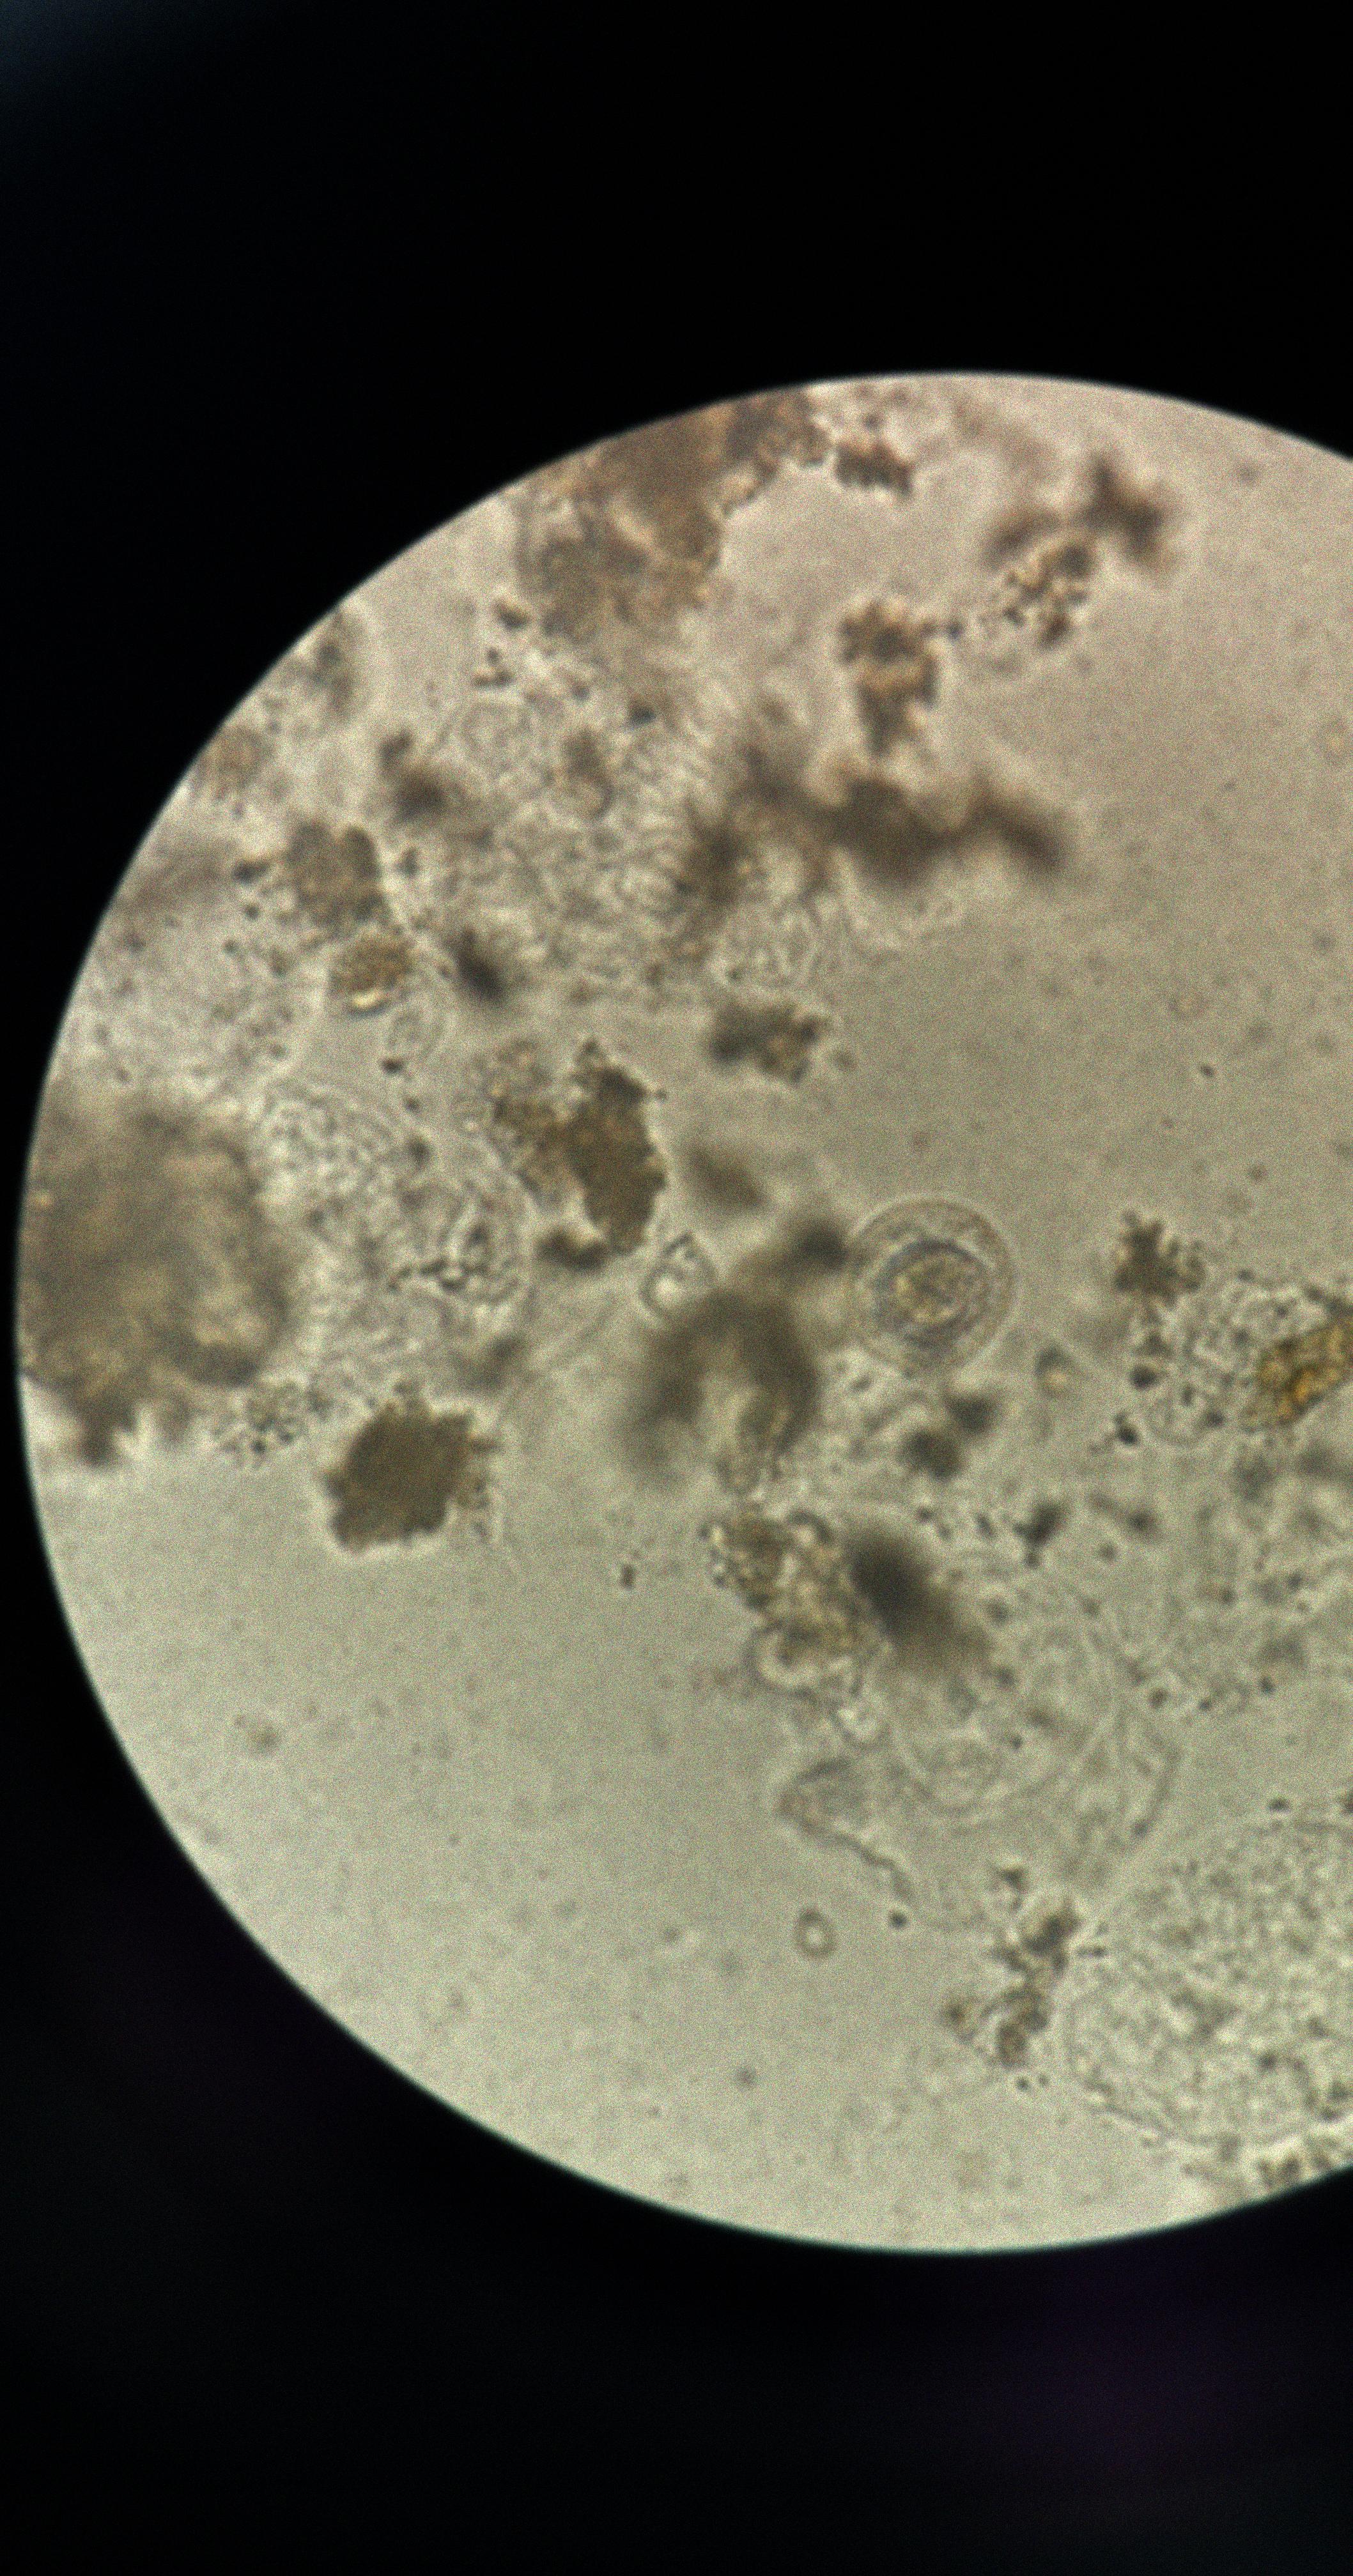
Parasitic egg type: Hymenolepis nana